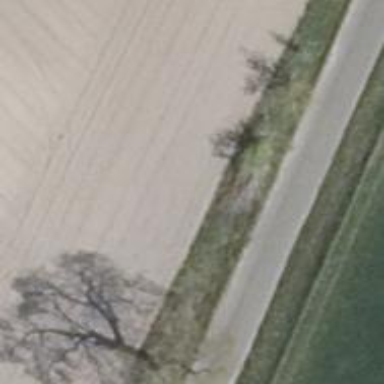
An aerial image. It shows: Deciduous broadleaved tree.